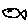
Label: fish